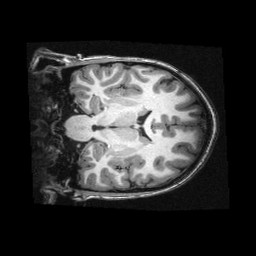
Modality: T1w
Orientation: coronal
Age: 11
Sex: male
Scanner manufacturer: siemens
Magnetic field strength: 3 T
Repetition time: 2.3 s
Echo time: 0.00336 s